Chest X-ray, AP view. Patient: 28 years old, sex M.
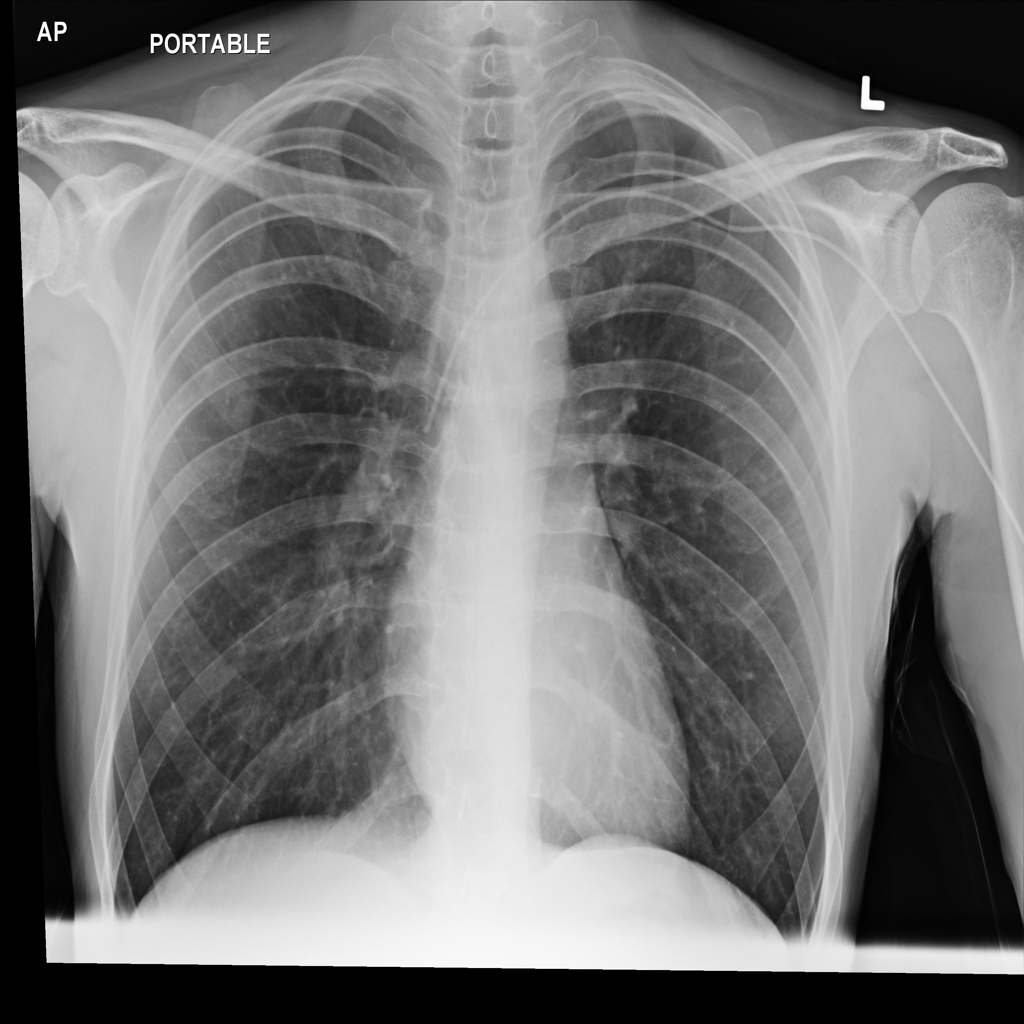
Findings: No Finding